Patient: sex F, age 48
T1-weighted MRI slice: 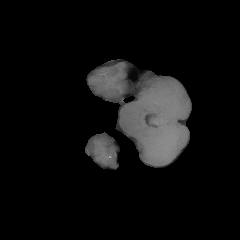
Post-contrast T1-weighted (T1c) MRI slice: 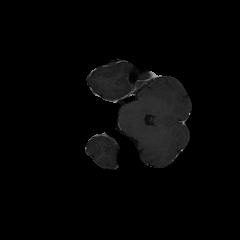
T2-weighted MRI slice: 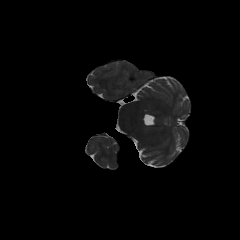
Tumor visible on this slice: no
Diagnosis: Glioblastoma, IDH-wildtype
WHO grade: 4